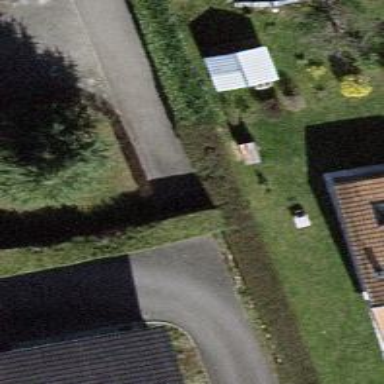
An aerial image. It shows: Hedge barrier.